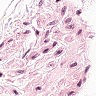
Metastatic tissue present: no